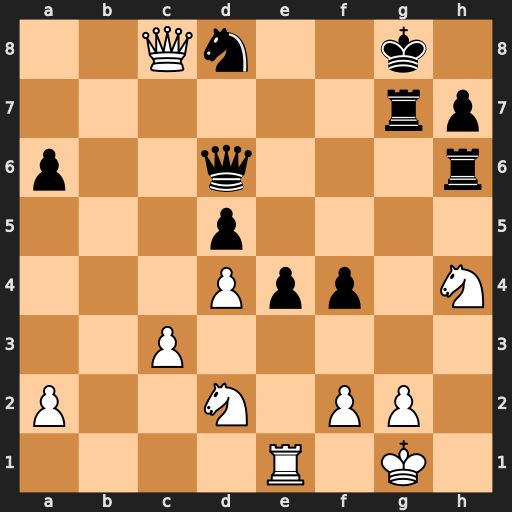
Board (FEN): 2Qn2k1/6rp/p2q3r/3p4/3Ppp1N/2P5/P2N1PP1/4R1K1
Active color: w
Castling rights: -
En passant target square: -
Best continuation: Nf5 Rxg2+ Kxg2 f3+ Nxf3 exf3+ Kxf3